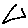
Label: triangle